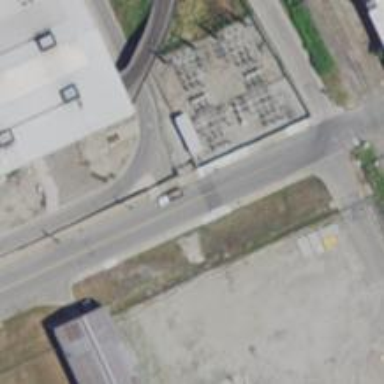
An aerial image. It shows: Power pole.